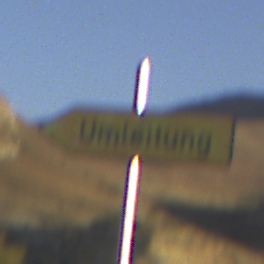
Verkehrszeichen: UmleitungswegweiserLinksweisend
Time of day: SunriseSunset
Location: Outdoor (Nature)
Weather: Clear
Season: NotSpecified
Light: Natural